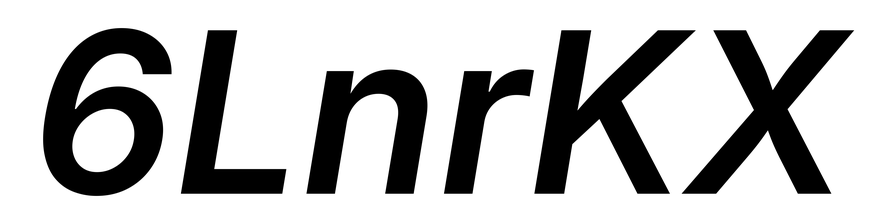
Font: Inter-Italic_SemiBold_Italic